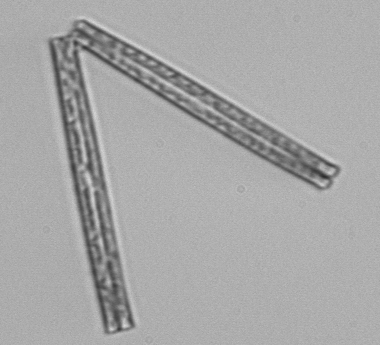
Label: Thalassionema